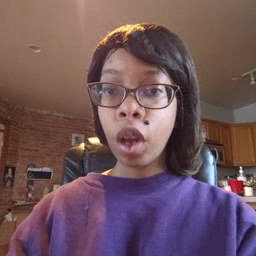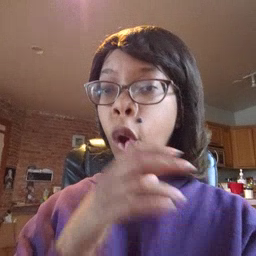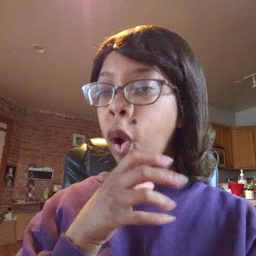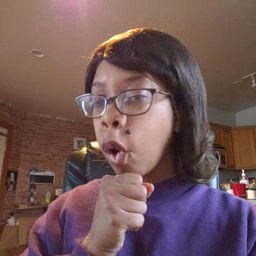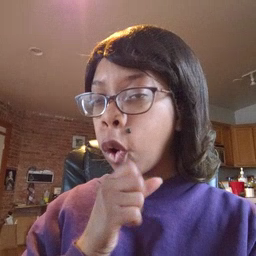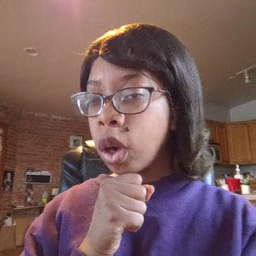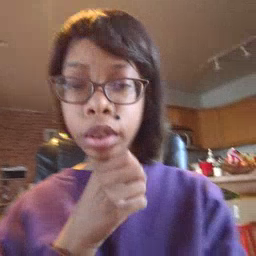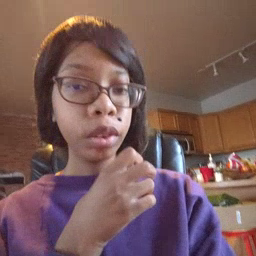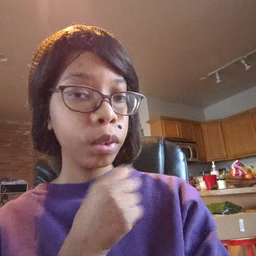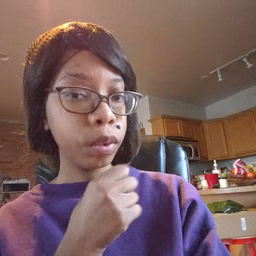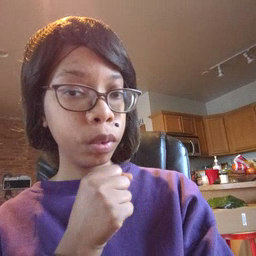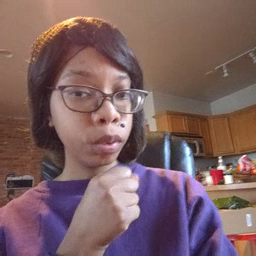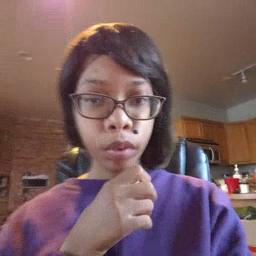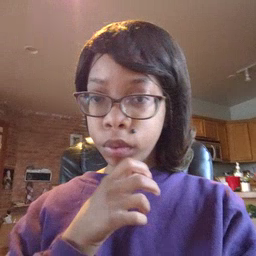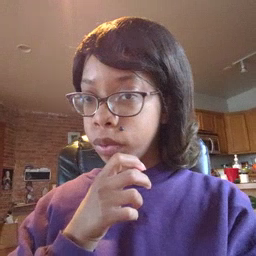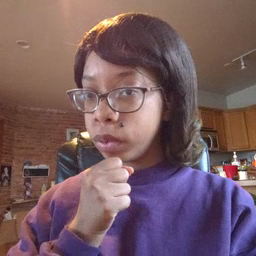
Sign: orange